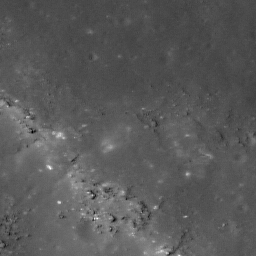
Host type: background_regolith
Lunar coordinates: latitude nan, longitude nan